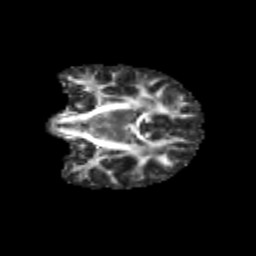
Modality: FA
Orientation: coronal
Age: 11
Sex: female
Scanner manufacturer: siemens
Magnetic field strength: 3 T
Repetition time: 3.8 s
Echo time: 0.07 s